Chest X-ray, AP view. Patient: 30 years old, sex F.
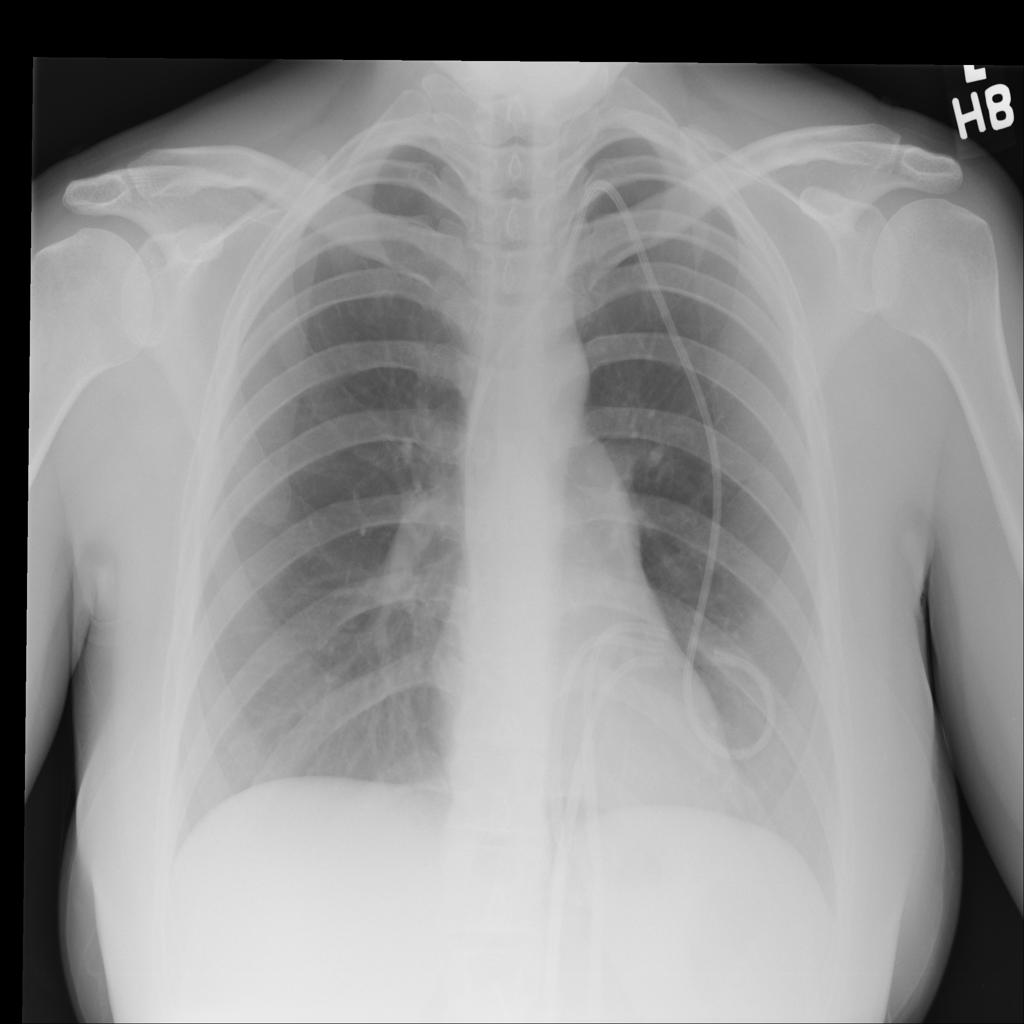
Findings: No Finding